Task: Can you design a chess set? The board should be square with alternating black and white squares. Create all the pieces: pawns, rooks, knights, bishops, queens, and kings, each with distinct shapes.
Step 933:
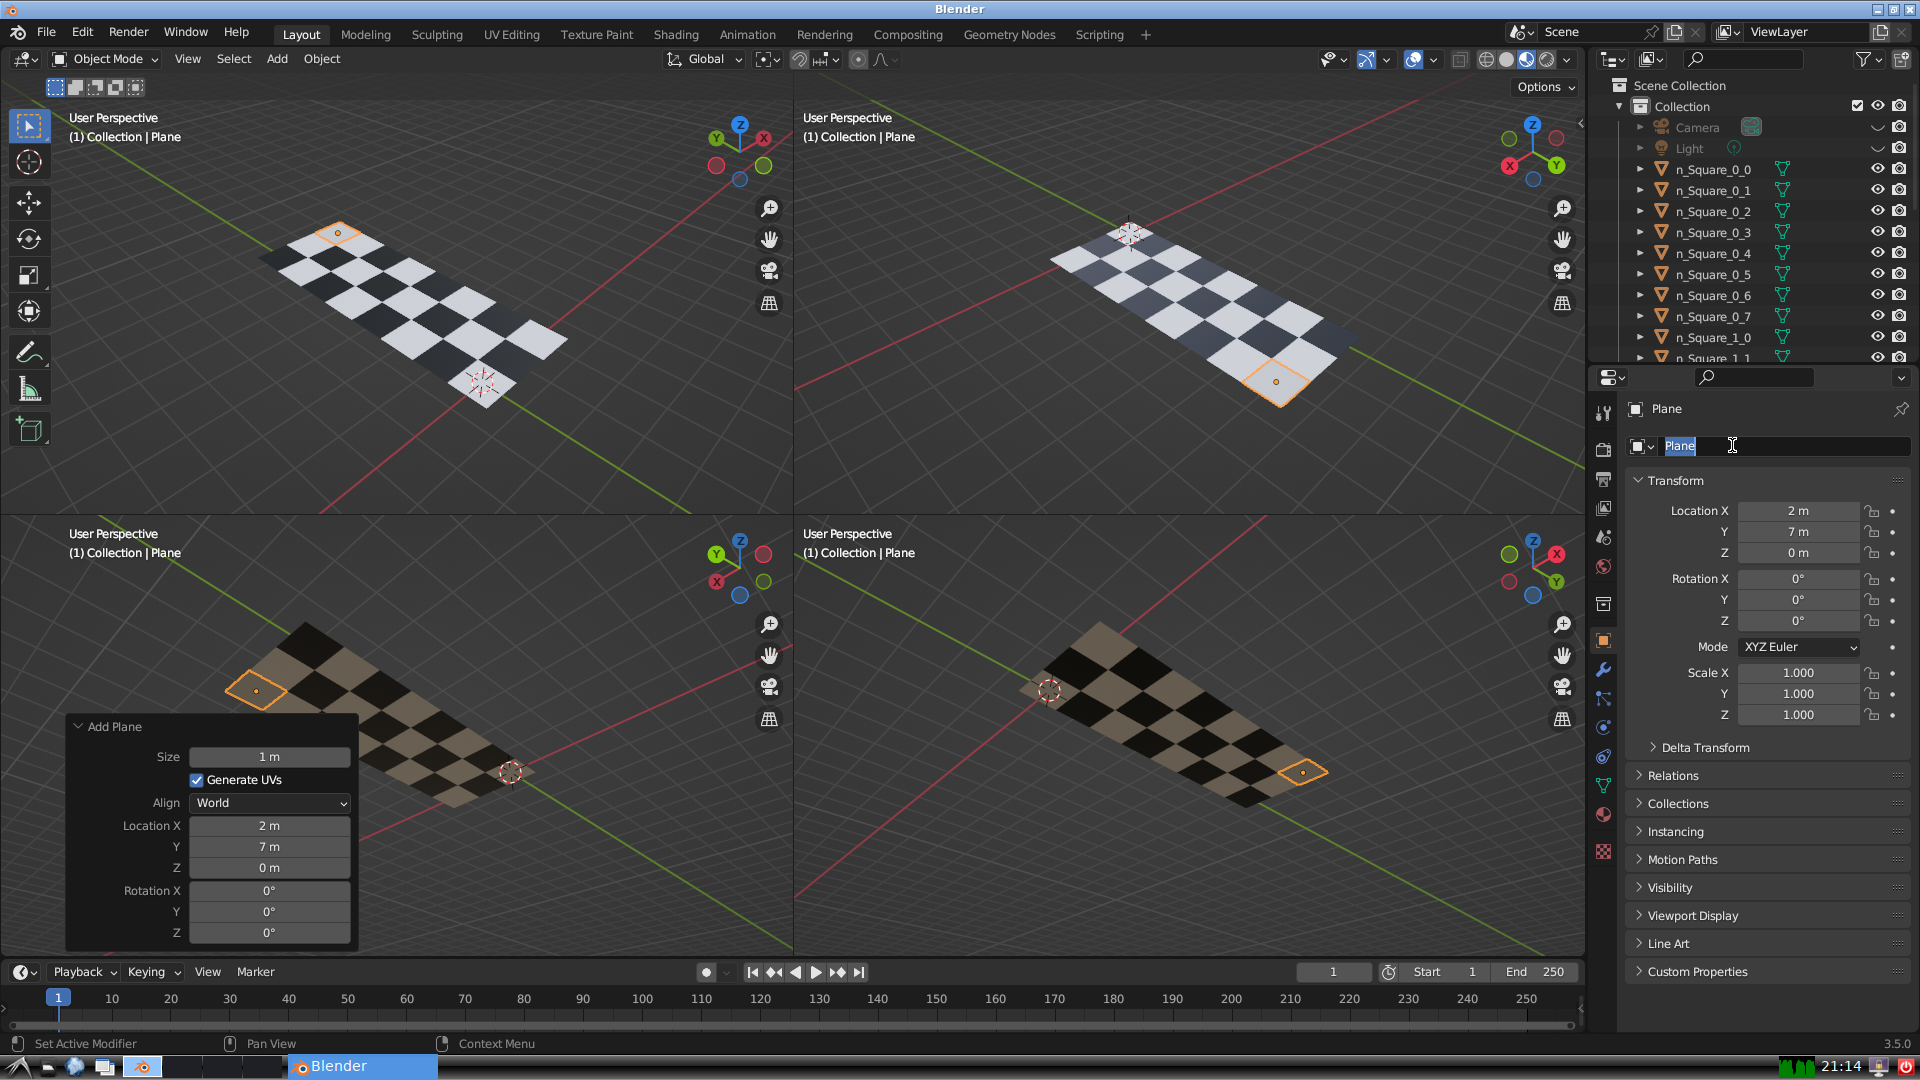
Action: input_text: n_Square_2_7